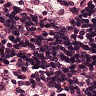
Metastatic tissue present: no